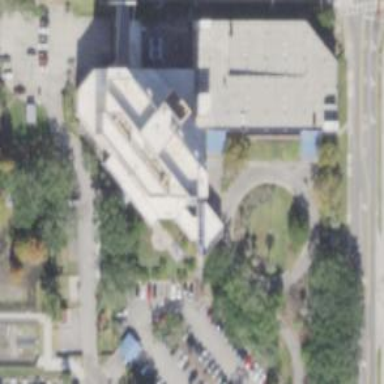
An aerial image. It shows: Healthcare facility identified as hospital.